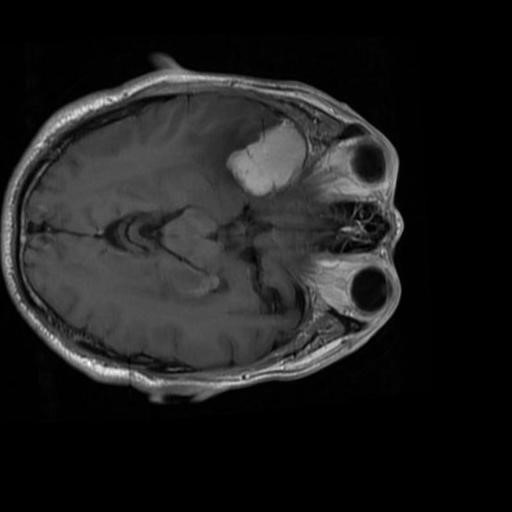
Label: brain_menin